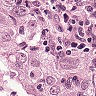
Metastatic tissue present: yes